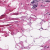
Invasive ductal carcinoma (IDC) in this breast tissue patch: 0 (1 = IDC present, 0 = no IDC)